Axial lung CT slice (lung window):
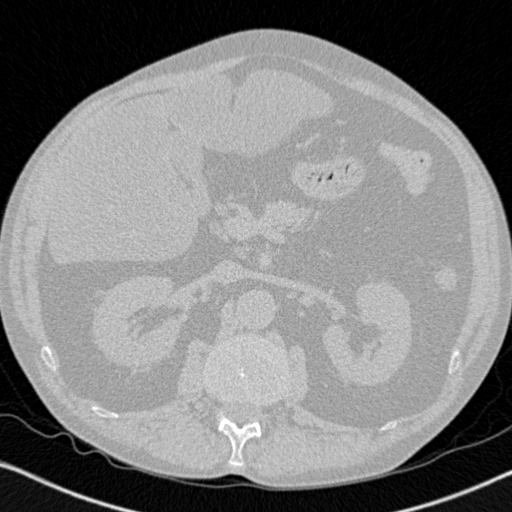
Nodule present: no